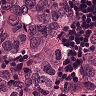
Metastatic tissue present: yes